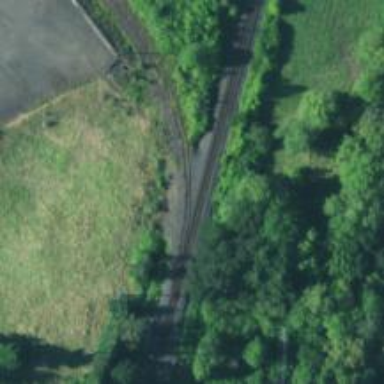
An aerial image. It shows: Railway siding with rails.